Question: Count the number of objects in the diagram.
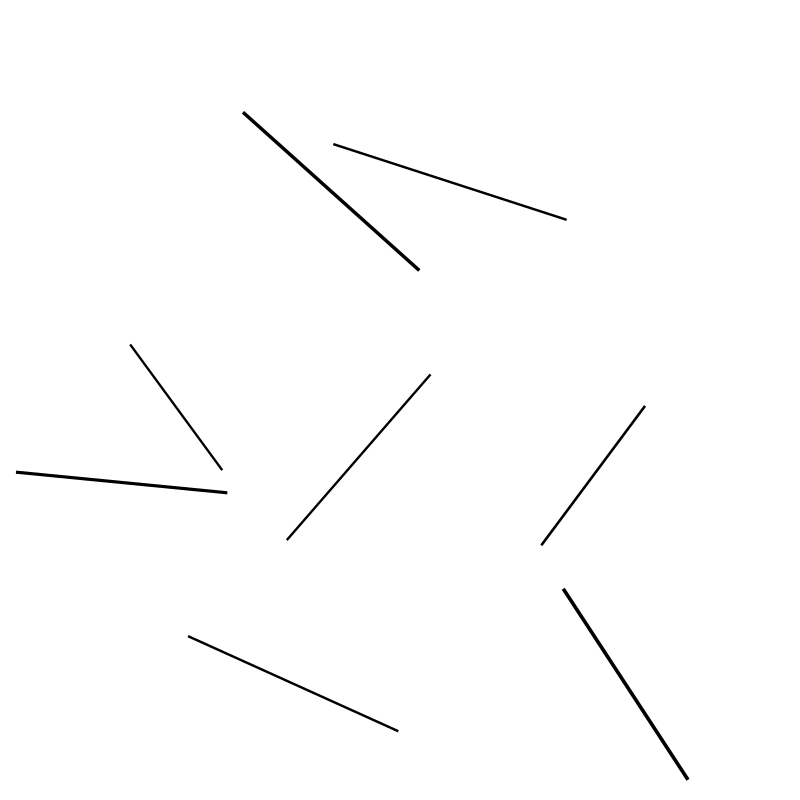
Answer: 8